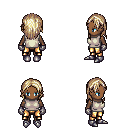
a pixel art fantasy rpg character, female body template, human, dark skin, white sleeveless shirt, gold greaves, white blonde long hairstyle, metal gloves, metal boots, four views (front, back, left, right), 2x2 character sprite sheet, small pixel art, hard edges, no anti-aliasing